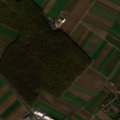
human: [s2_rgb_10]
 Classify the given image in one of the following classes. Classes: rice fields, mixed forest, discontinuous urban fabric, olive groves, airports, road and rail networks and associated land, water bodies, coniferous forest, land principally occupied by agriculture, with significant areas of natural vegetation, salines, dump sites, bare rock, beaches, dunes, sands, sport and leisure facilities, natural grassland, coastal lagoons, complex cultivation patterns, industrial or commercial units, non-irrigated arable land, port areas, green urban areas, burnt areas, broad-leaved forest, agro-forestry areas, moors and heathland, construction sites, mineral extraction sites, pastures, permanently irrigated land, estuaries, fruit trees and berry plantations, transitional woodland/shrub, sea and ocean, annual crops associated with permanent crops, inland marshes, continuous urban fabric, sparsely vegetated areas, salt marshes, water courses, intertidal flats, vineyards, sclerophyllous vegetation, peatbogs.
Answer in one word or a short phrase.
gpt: discontinuous urban fabric, non-irrigated arable land, vineyards, broad-leaved forest